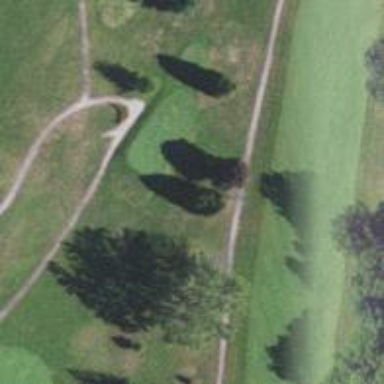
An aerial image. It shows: Service road used as golf cart path.